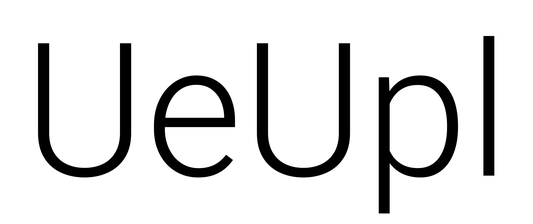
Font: Roboto_Light